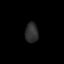
Tissue: skin
Cell type: Endothelial cells
Senescence score: 0.7285
Nuclear area (px): 255
Mean DAPI intensity: 45.871